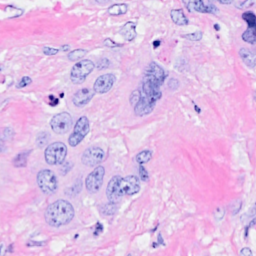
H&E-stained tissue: Breast